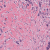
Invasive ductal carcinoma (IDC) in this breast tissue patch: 1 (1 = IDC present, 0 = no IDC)